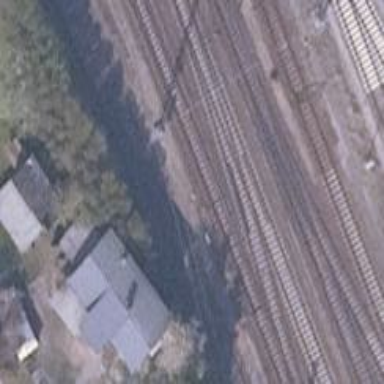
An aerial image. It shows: Railway switch with the turnout side on the left.